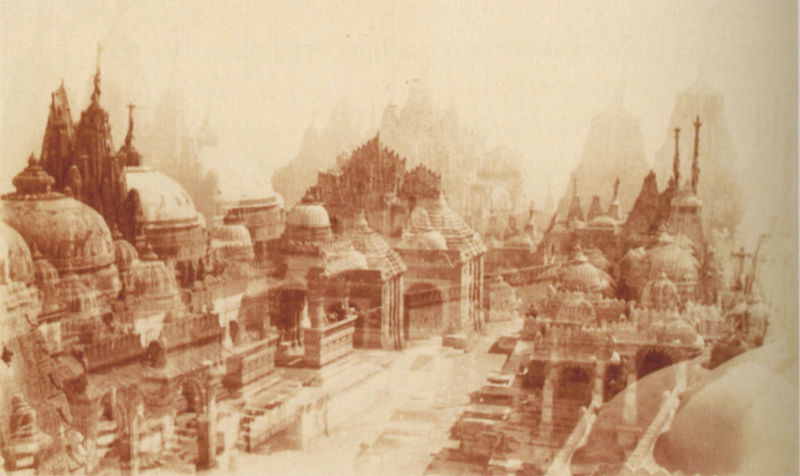
Titel: Phantastische indische Tempellandschaft mit Architekturen aus Benares und/oder Khajraha
Künstler: Melchior Lechter
Standort: Münster
Institution: LWL-Landesmuseum für Kunst und Kulturgeschichte
Schlagwörter: berg, schatten, weiß, sand, stadt, braun, hell, licht, skizze, strasse, säulen, zeichnung, dach, gebäude, haus, rot, weg, architektur, blass, spitze, stein, steine, tot, verzerrung, häuser, kirche, spitzen, gotik, rund, turm, balkon, bogen, perspektive, zwei, trocken, berge, wüste, dächer, mauer, dunst, nebel, vergilbt, platz, sepia, vogelperspektive, rundbogen, kuppel, katastrophe, treppe, treppen, arch, arches, architecture, church, columns, red, steps, white, detail, print, brown, transparent, menschenleer, unscharf, foto, fotografie, kirchen, bögen, tusche, belichtung, kreuz, kuppeln, moschee, orient, türmchen, türme, palast, dom, asien, kuppe, staub, asiatisch, ruinen, entwurf, arkaden, kollage, tore, verschwommen, sky, rotbraun, durchsichtig, building, orange, rötlich, houses, roofs, street, tower, plan, tempel, road, indien, shadow, verschiebung, fantasie, doppelt, cross, photo, bauten, saphir, town, tempelanlage, city, bauplan, überblendung, dome, balluster, paläste, buildings, luftbild, rundbauten, durchscheinend, fiktion, balkons, gothic, maurisch, islamisch, dunstig, spire, asia, indisch, blurred, blurry, belcihtung, lichtbild, round, indian, photograph, photography, towers, doppelbelichtung, domes, monumente, kuppelbauten, moscheen, balichtung, arcade, spires, burma, negative, doppelte belichtung, faint, biulding, blur, out of focus, fade, sandsturm über der stadt, nepal, temples, oof, blury, twice exposed, indieen, reoa, stone buildings, stone temples